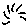
Label: sun